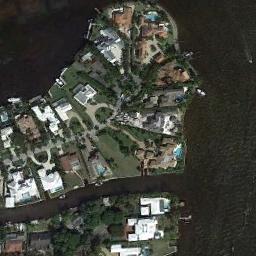
Label: residential